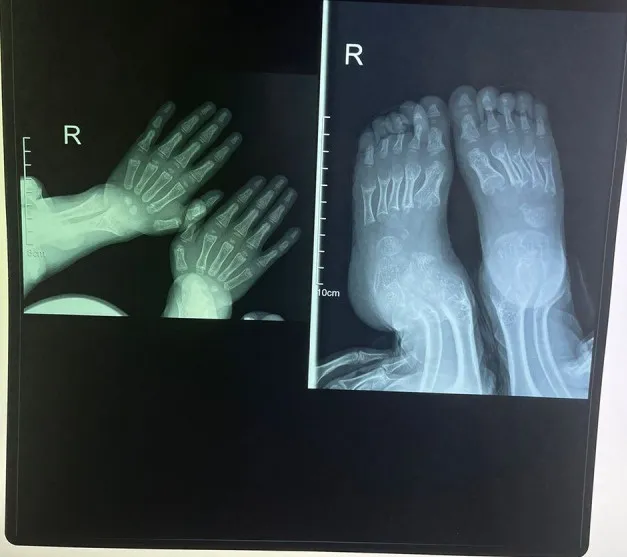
Fraying, splaying, widening and cupping of the metaphyseal endplates of upper and lower limb bones.
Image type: radiology (x_ray)